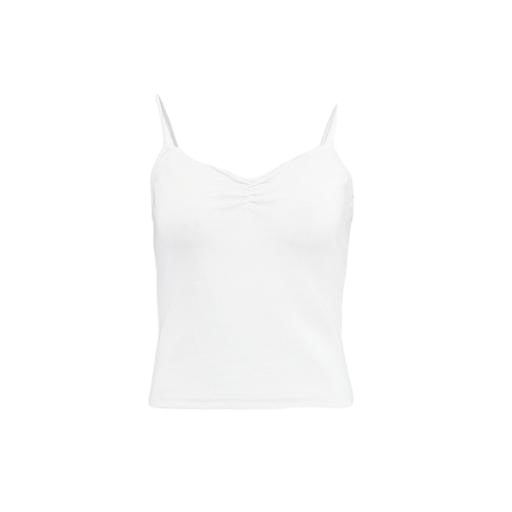
white ribbed tank, white bellevue tank top, white jersey tank top, white background